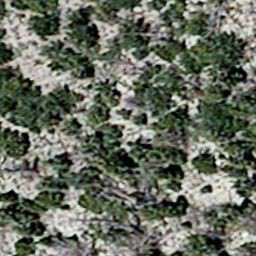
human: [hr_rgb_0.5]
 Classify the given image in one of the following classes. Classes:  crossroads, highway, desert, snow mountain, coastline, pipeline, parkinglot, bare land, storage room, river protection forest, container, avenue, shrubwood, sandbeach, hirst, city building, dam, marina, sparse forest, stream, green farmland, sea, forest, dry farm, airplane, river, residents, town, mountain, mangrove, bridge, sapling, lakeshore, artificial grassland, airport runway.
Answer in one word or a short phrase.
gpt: sparse forest